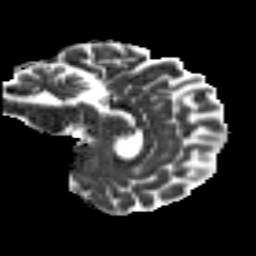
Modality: MD
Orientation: sagittal
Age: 28
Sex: male
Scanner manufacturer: siemens
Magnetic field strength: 3 T
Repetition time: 8.8 s
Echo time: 0.085 s